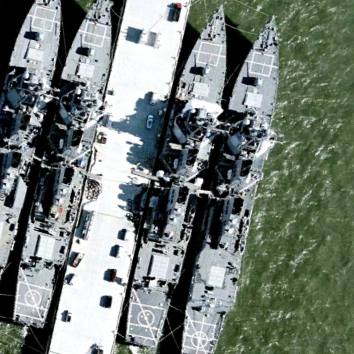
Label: destroyer